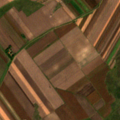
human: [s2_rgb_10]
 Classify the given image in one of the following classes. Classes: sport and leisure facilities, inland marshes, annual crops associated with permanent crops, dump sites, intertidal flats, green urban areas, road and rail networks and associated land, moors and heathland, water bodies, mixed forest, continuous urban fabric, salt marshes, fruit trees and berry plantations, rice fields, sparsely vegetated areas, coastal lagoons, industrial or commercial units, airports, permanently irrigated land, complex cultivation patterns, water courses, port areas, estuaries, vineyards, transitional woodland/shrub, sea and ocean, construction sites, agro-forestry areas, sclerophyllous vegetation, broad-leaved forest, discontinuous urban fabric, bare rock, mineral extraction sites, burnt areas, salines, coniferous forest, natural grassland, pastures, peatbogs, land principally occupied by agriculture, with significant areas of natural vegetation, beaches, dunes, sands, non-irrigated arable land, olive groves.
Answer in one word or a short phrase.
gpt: non-irrigated arable land, pastures, complex cultivation patterns